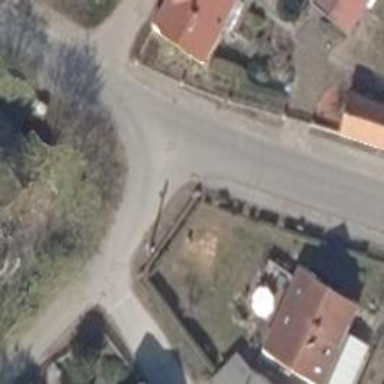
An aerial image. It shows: Residential road with asphalt surface.